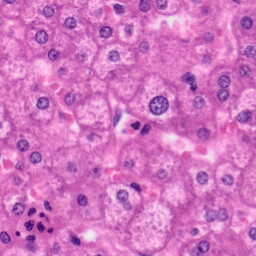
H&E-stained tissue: Liver